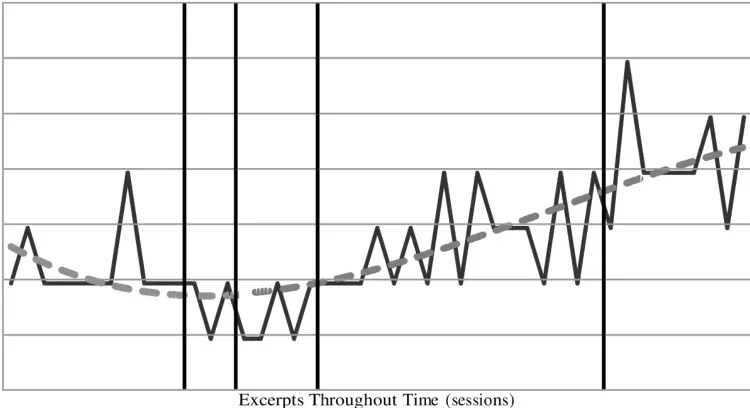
Assimilation progress of the "hurt towards her father" theme across sessions.
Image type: pathology (immunostaining)